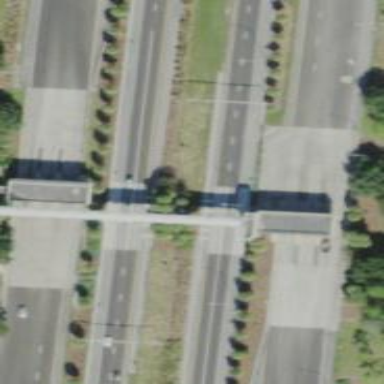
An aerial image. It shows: Toll gantry on the road.